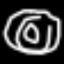
Label: donut